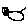
Label: cat